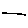
Label: line